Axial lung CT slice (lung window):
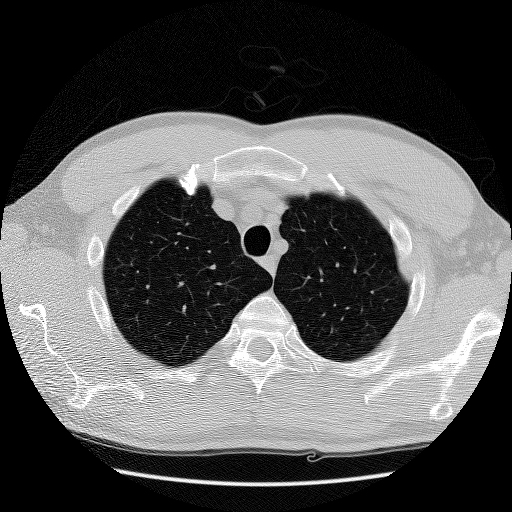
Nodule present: no